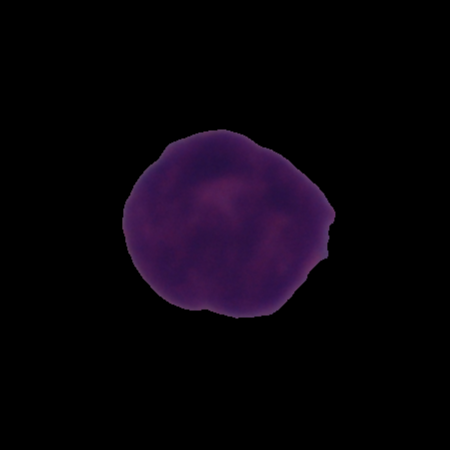
Label: cancer